Question: I was trying to select some data from a table 'Local_LsIr_Temp'. I need the data in such a way that, it should be ordered by:
1. Both dir_email and dir_tele are present.
2. At least dir_email is present (dir_tele can be null or empty)
3. At least dir_tele is present (dir_email can be null or empty)
'''
SELECT ROW_NUMBER() OVER
(PARTITION BY inst_iconum ORDER BY
CASE WHEN (dir_email = '' OR dir_email IS NULL) THEN 1 ELSE 0 END, dir_email,
CASE WHEN (dir_tele = '' OR dir_tele IS NULL) THEN 1 ELSE 0 END, dir_tele
) rn,
*
FROM Local_LsIr_Temp
'''
I wrote the above query and the result is not coming as expected.
Attached below is sample result, the row marked in blue, should come above the row with both null values.

Please find the SQL Fiddle for this problem. <URL>
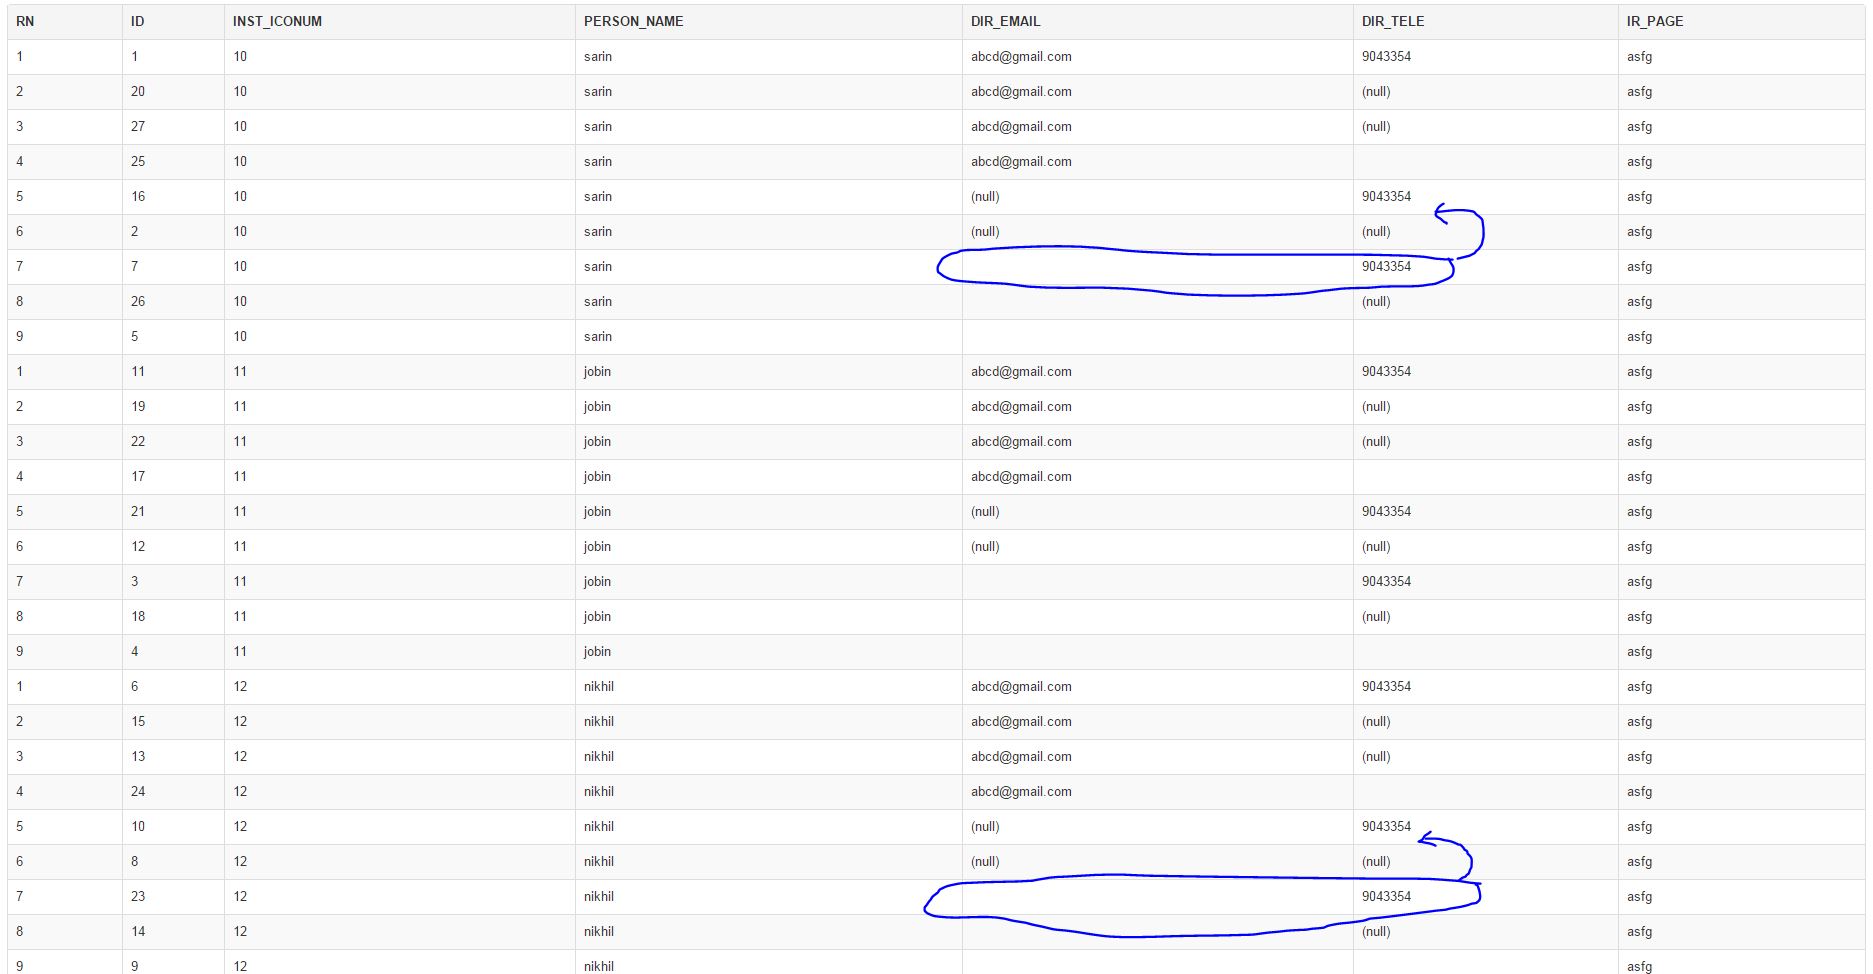
Answer: The CASE statements must be specified first. Having said that, you can achieve desired results by rewriting the ORDER BY clause:
'''
ORDER BY CASE
WHEN dir_email <> '' AND dir_tele <> '' THEN 1 -- Both dir_email and dir_tele are present
WHEN dir_email <> '' THEN 2 -- At least dir_email is present
WHEN dir_tele <> '' THEN 3 -- At least dir_tele is present
ELSE 4
END --, additional columns here
'''